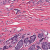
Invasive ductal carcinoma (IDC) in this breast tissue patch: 1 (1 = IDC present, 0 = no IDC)